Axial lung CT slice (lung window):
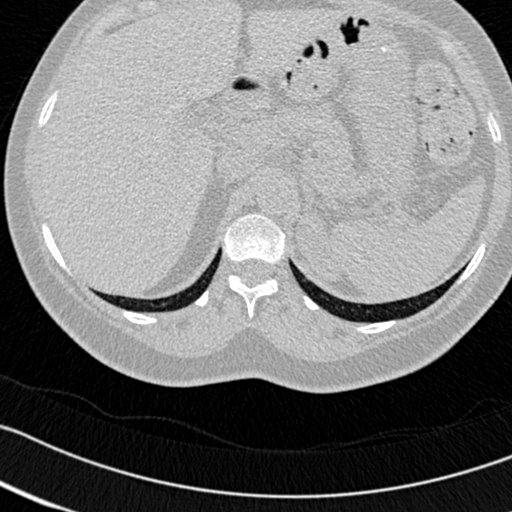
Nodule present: no